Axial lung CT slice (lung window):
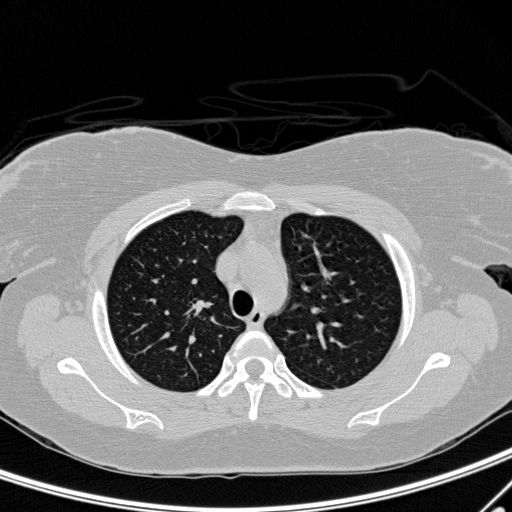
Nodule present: no